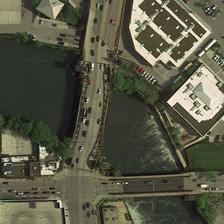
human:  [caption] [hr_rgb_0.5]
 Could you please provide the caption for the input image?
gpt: two bridges are on a river with several buildings on one side of it .

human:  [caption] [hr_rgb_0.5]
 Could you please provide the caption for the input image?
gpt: the river is fast and the two bridges across the river communicate two banks of it .

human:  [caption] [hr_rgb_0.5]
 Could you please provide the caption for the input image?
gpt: two vertical bridges are on the bend of a river with some green trees and several buildings next to it .

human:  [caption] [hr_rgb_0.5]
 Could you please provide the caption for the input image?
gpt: several buildings and some green trees are in two sides of a river with two bridges .

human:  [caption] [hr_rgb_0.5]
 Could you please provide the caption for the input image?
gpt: two bridges are on a river with several buildings on one side of it .